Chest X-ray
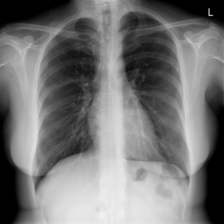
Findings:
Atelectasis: negative
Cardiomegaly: negative
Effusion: negative
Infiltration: positive
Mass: negative
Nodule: negative
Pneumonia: negative
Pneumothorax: negative
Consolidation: negative
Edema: negative
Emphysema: negative
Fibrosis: negative
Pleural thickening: negative
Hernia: negative